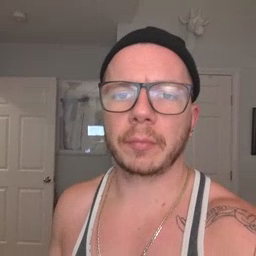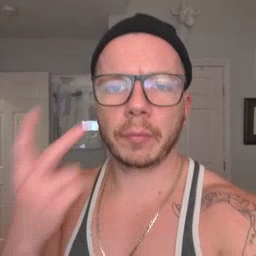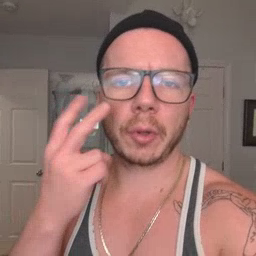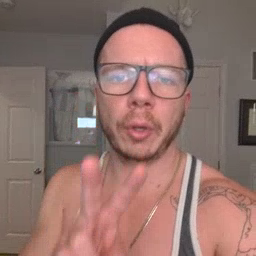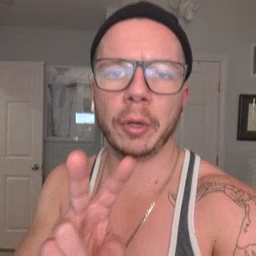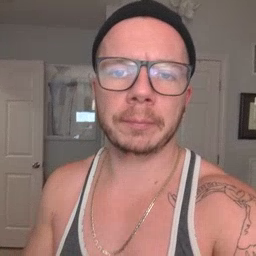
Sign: look